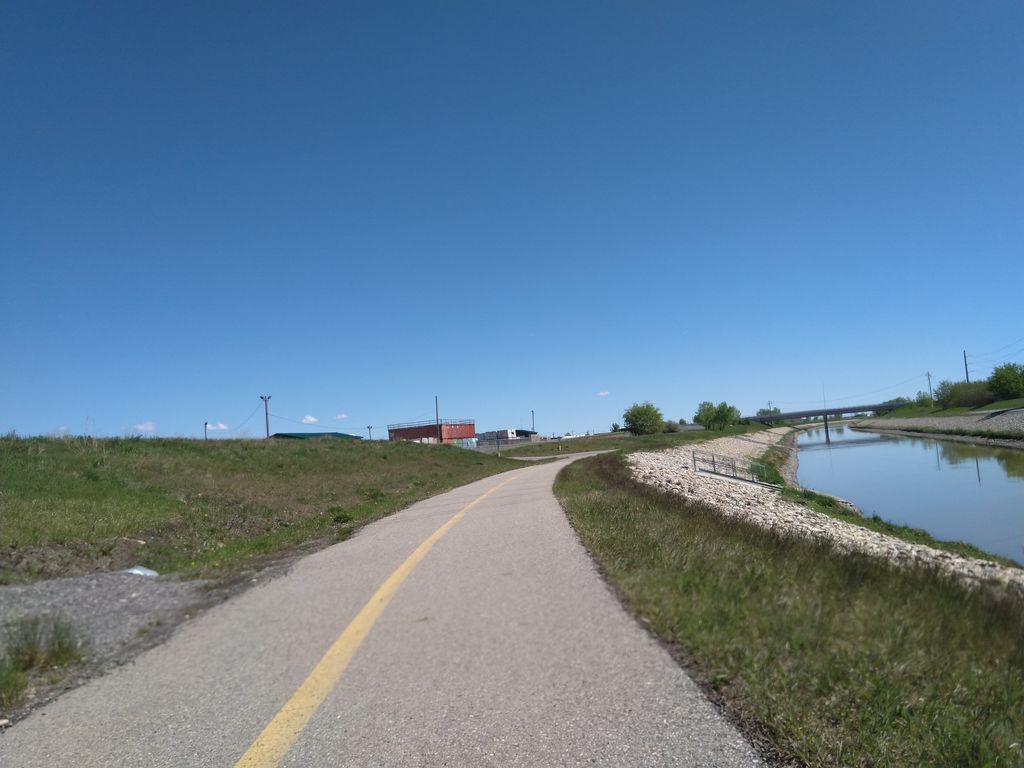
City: calgary